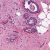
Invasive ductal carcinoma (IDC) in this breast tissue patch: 0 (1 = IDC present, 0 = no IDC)